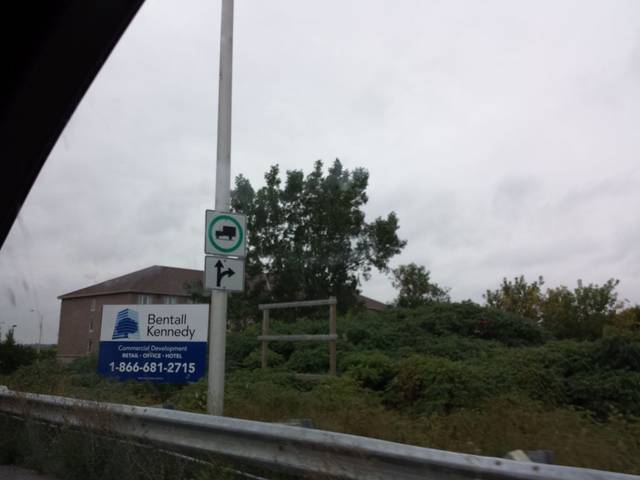
Region: Canada
Coordinates: 45.303, -75.909